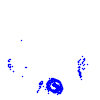
Particle: electron